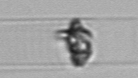
Label: Dactyliosolen_blavyanus